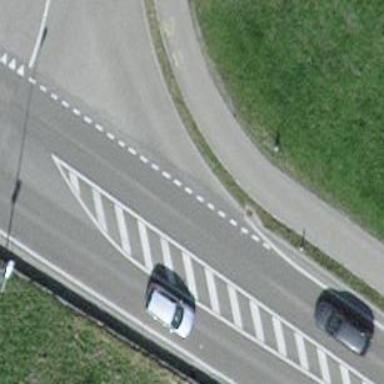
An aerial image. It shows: Paved cycleway.